Question: I recently saw someone with a T-shirt with some Perl code on the back. I took a photograph of it and cropped out the code:

Next I tried to extract the code from the image via OCR, so I installed <URL>.
Pytesser only works on TIFF images, so I converted the image in Gimp and entered the following code (Ubuntu 9.10):
'''
>>> from pytesser import *
>>> image = Image.open('code.tif')
>>> print image_to_string(image)
Traceback (most recent call last):
File "<stdin>", line 1, in <module>
File "pytesser.py", line 30, in image_to_string
util.image_to_scratch(im, scratch_image_name)
File "util.py", line 7, in image_to_scratch
im.save(scratch_image_name, dpi=(200,200))
File "/usr/lib/python2.6/dist-packages/PIL/Image.py", line 1406, in save
save_handler(self, fp, filename)
File "/usr/lib/python2.6/dist-packages/PIL/BmpImagePlugin.py", line 197, in _save
raise IOError("cannot write mode %s as BMP" % im.mode)
IOError: cannot write mode RGBA as BMP
>>> r,g,b,a = image.split()
>>> img = Image.merge("RGB", (r,g,b))
>>> print image_to_string(img)
Tesseract Open Source OCR Engine
ei _ l_' _ t
' '" fY'
{ W IKQW
* __*_ ' *-"*
:W Z
** I A n 1
;f
' '
'T .' V _ '
I {Z.; " ;,. , ; y i- 4 : %:,,
'* " V; ' ?
',--*.
H***liY=v***}ISSC/ ' _ "C/is5#__*$?G$++}SS;""'7*
71 ' Q { NH IQ
yteggygi { ;g$?qg;gm*;,g(g,,3) {3;;+-
SS {Jf**$d$ }'$p*C/L#d$? Sc}
" i ' i A1:
'''
That's clearly gibberish that comes out of the OCR engine. So, my question is:
- -
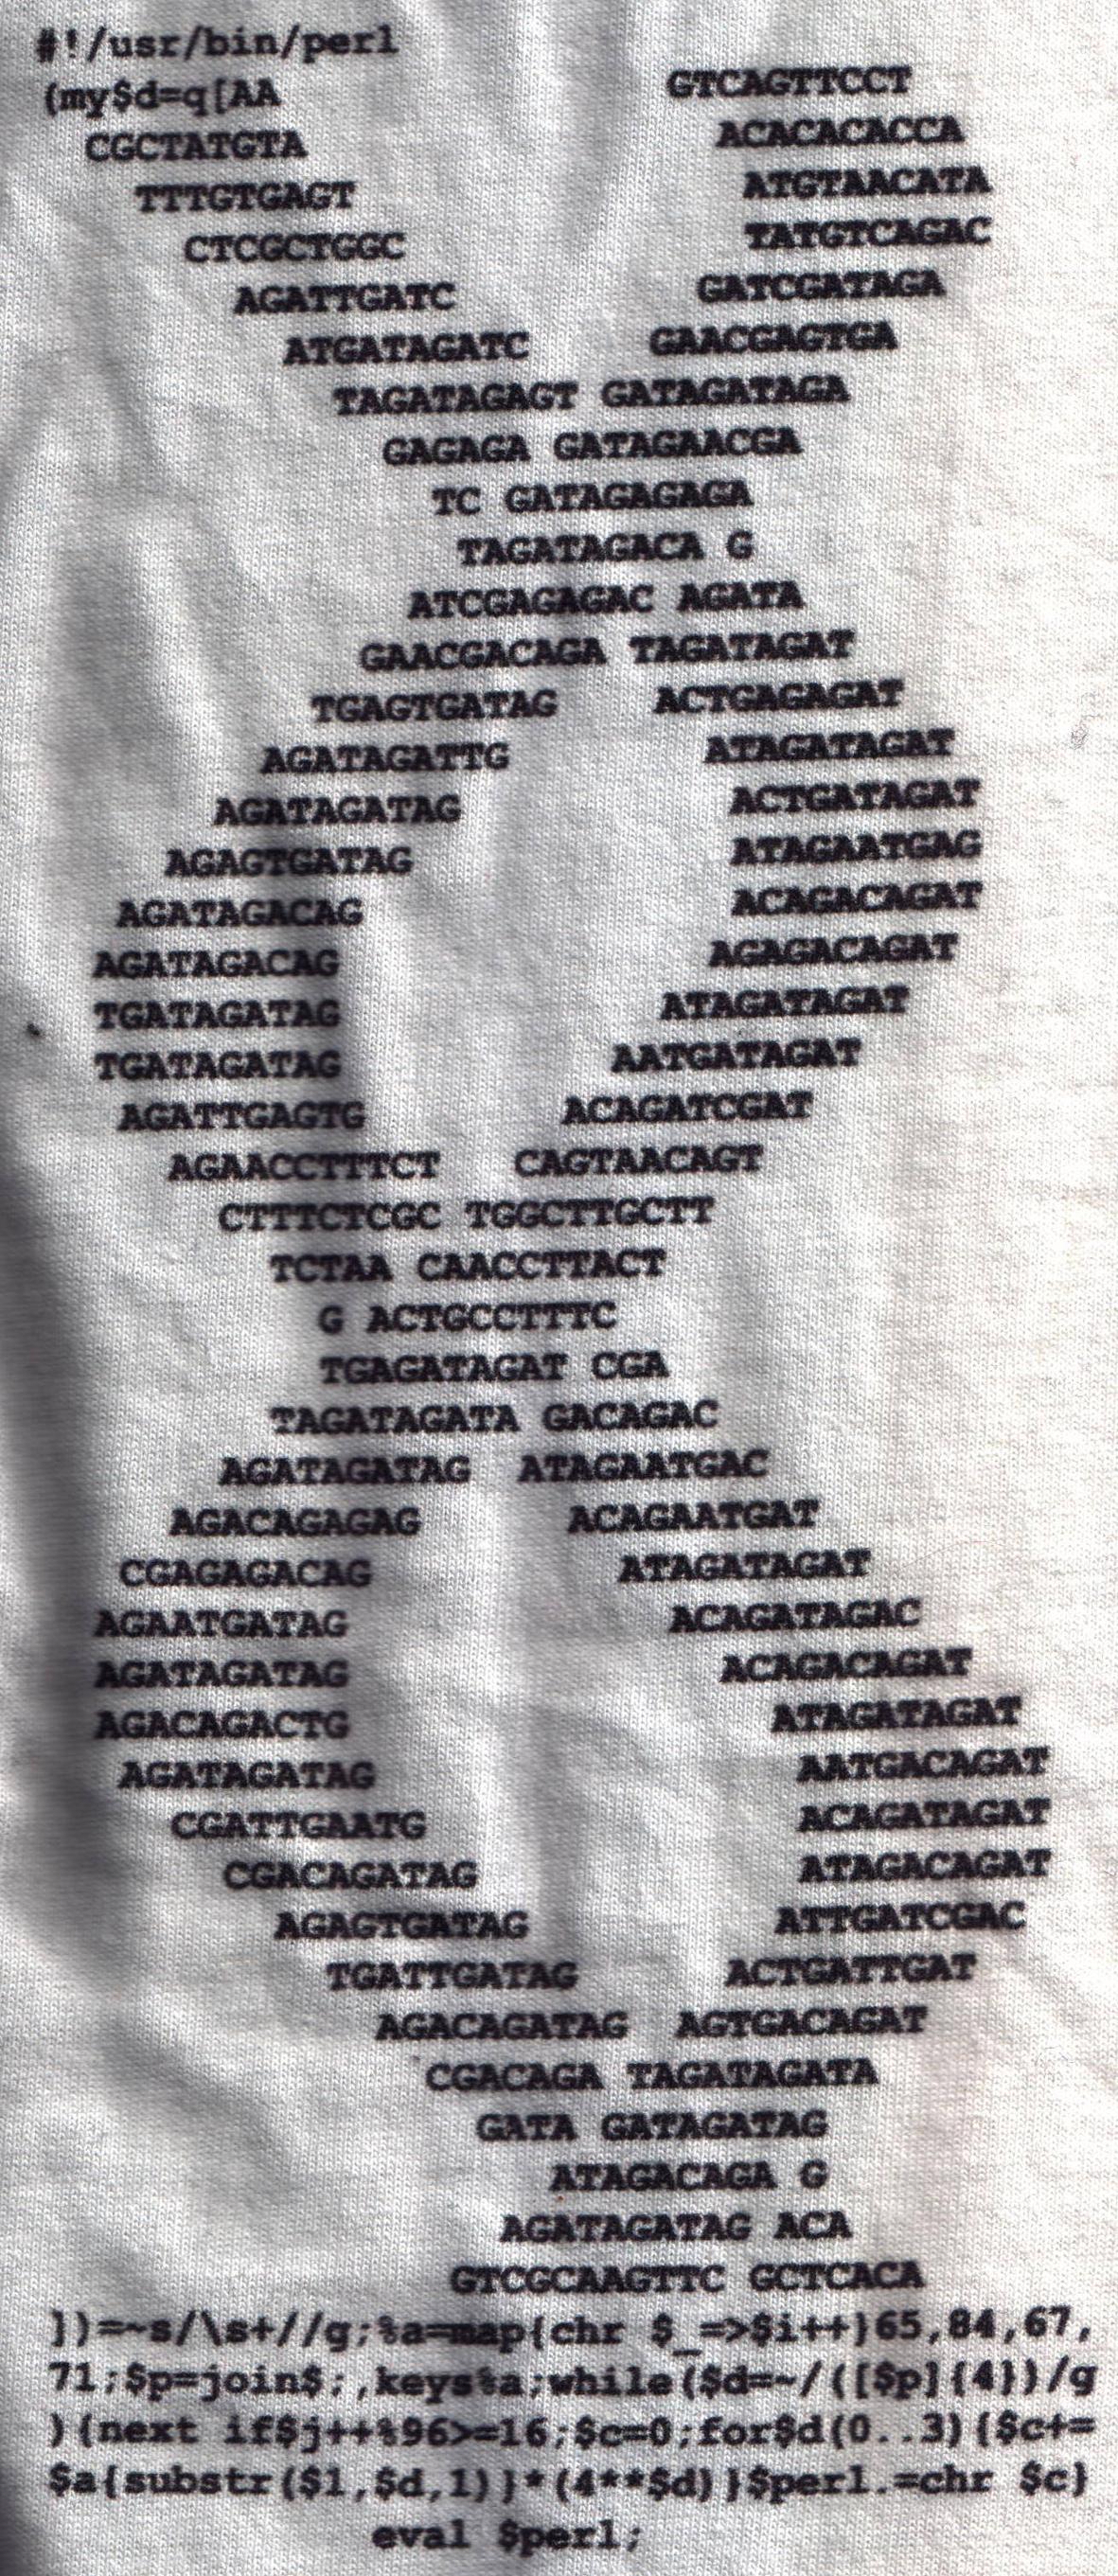
Answer: You can probably type faster than you can clean up images and install OCR engines:
'''
#!/usr/bin/perl
(my$d=q[AA GTCAGTTCCT
CGCTATGTA ACACACACCA
TTTGTGAGT ATGTAACATA
CTCGCTGGC TATGTCAGAC
AGATTGATC GATCGATAGA
ATGATAGATC GAACGAGTGA
TAGATAGAGT GATAGATAGA
GAGAGA GATAGAACGA
TC GATAGAGAGA
TAGATAGACA G
ATCGAGAGAC AGATA
GAACGACAGA TAGATAGAT
TGAGTGATAG ACTGAGAGAT
AGATAGATTG ATAGATAGAT
AGATAGATAG ACTGATAGAT
AGAGTGATAG ATAGAATGAG
AGATAGACAG ACAGACAGAT
AGATAGACAG AGAGACAGAT
TGATAGATAG ATAGATAGAT
TGATAGATAG AATGATAGAT
AGATTGAGTG ACAGATCGAT
AGAACCTTTCT CAGTAACAGT
CTTTCTCGC TGGCTTGCTT
TCTAA CAACCTTACT
G ACTGCCTTTC
TGAGATAGAT CGA
TAGATAGATA GACAGAC
AGATAGATAG ATAGAATGAC
AGACAGAGAG ACAGAATGAT
CGAGAGACAG ATAGATAGAT
AGAATGATAG ACAGATAGAC
AGATAGATAG ACAGACAGAT
AGACAGACTG ATAGATAGAT
AGATAGATAG AATGACAGAT
CGATTGAATG ACAGATAGAT
CGACAGATAG ATAGACAGAT
AGAGTGATAG ATTGATCGAC
TGATTGATAG ACTGATTGAT
AGACAGATAG AGTGACAGAT
CGACAGA TAGATAGATA
GATA GATAGATAG
ATAGACAGA G
AGATAGATAG ACA
GTCGCAAGTTC GCTCACA
])=~s/\s+//g;%a=map{chr $_=>$i++}65,84,67,
71;$p=join$;,keys%a;while($d=~/([$p]{4})/g
){next if$j++%96>=16;$c=0;for$d(0..3){$c+=
$a{substr($1,$d,1)}*(4**$d)}$perl.=chr $c}
eval $perl;
'''
typo.